Question: In the image of this project which is the view model file? I would have thought main-page.js but then main-view-model.js is titled "-view-model".

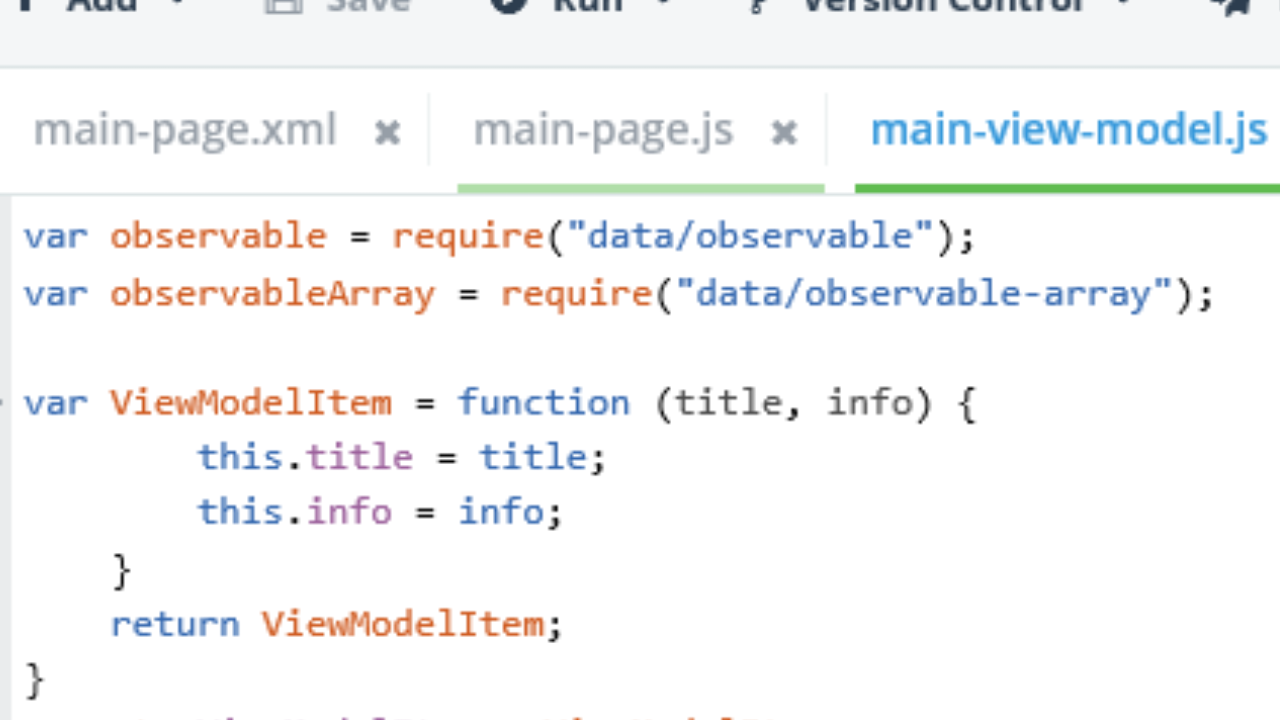
Answer: "view-model file" is not really a set programming concept. But I guess you mean a file which only holds one function which acts as a view-model. If that's the case, then 'main-view-model.js' is most probably the "view-model file". Looking at the content it looks view-model-ish.
However 1, you need to look at main-page.js to see how that is used.
However 2, in NativeScript, view models are often <URL> and looking at this code, the 'ViewModelItem' is an observable object.